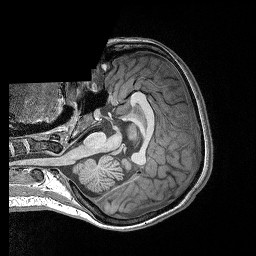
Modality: T1w
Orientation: axial
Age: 22
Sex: female
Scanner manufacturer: siemens
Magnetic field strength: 3 T
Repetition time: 2.4 s
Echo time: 0.03 s